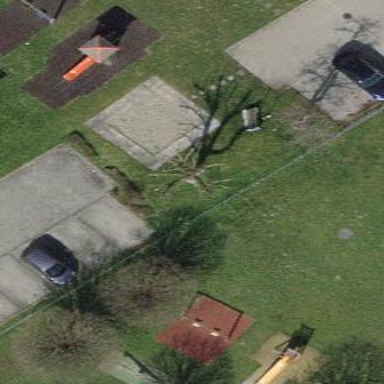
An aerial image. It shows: Playground area for leisure activities on the land.